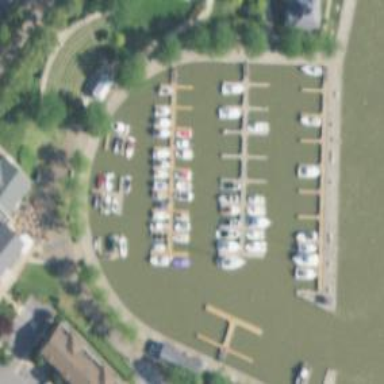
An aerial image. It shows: Marina on leisure land.